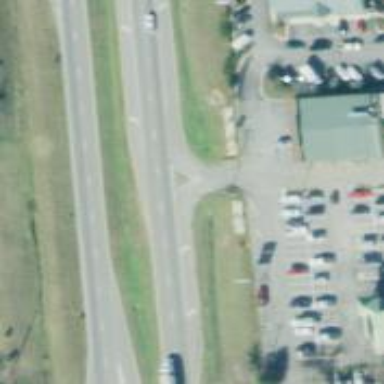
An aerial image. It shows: Dual carriageway expressway with asphalt surface. It is classified as trunk highway.